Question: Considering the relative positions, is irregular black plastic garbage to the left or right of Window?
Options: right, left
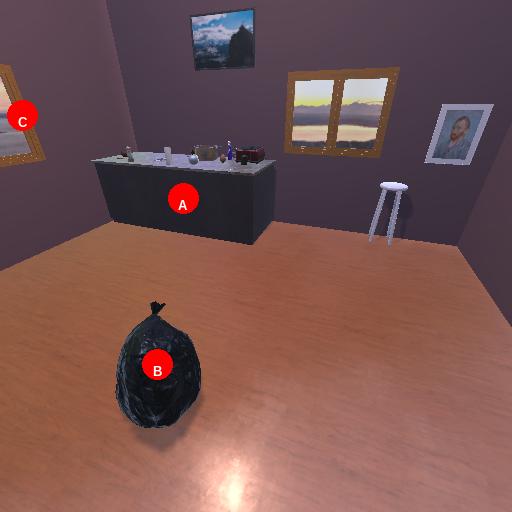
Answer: right